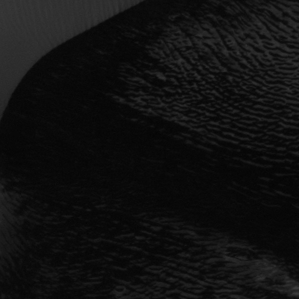
Label: frost